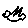
Label: bird